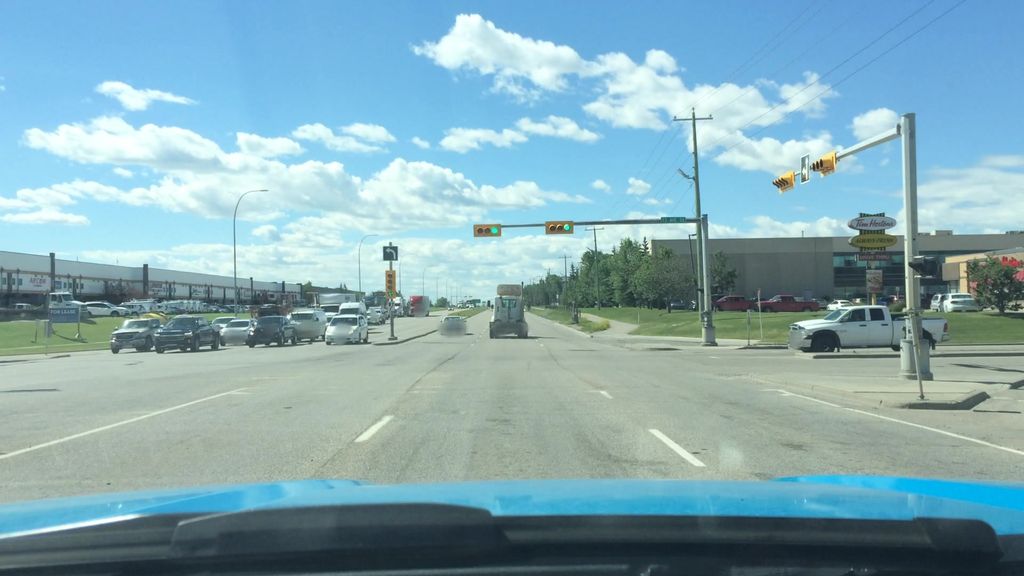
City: calgary